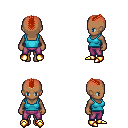
a pixel art fantasy rpg character, female body template, human, dark skin, teal pirate shirt, magenta pants, red short mohawk hairstyle, gold boots, four views (front, back, left, right), 2x2 character sprite sheet, small pixel art, hard edges, no anti-aliasing